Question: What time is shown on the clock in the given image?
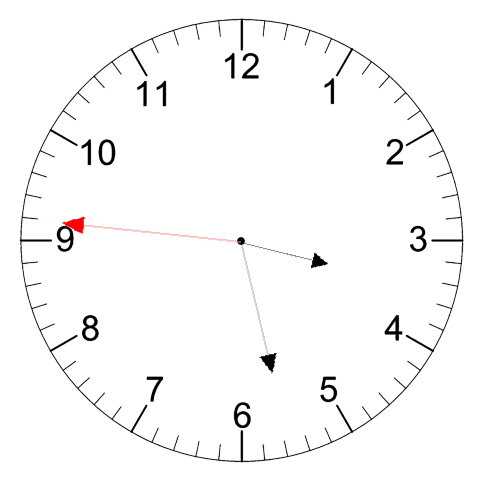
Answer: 03:27:46